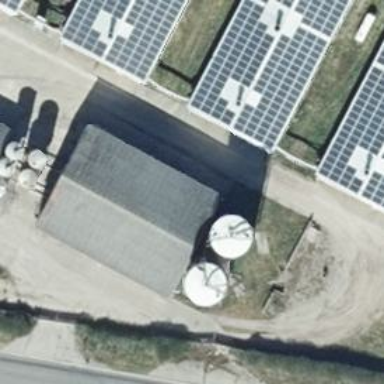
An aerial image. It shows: Storage tank used for storing crops.